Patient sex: F
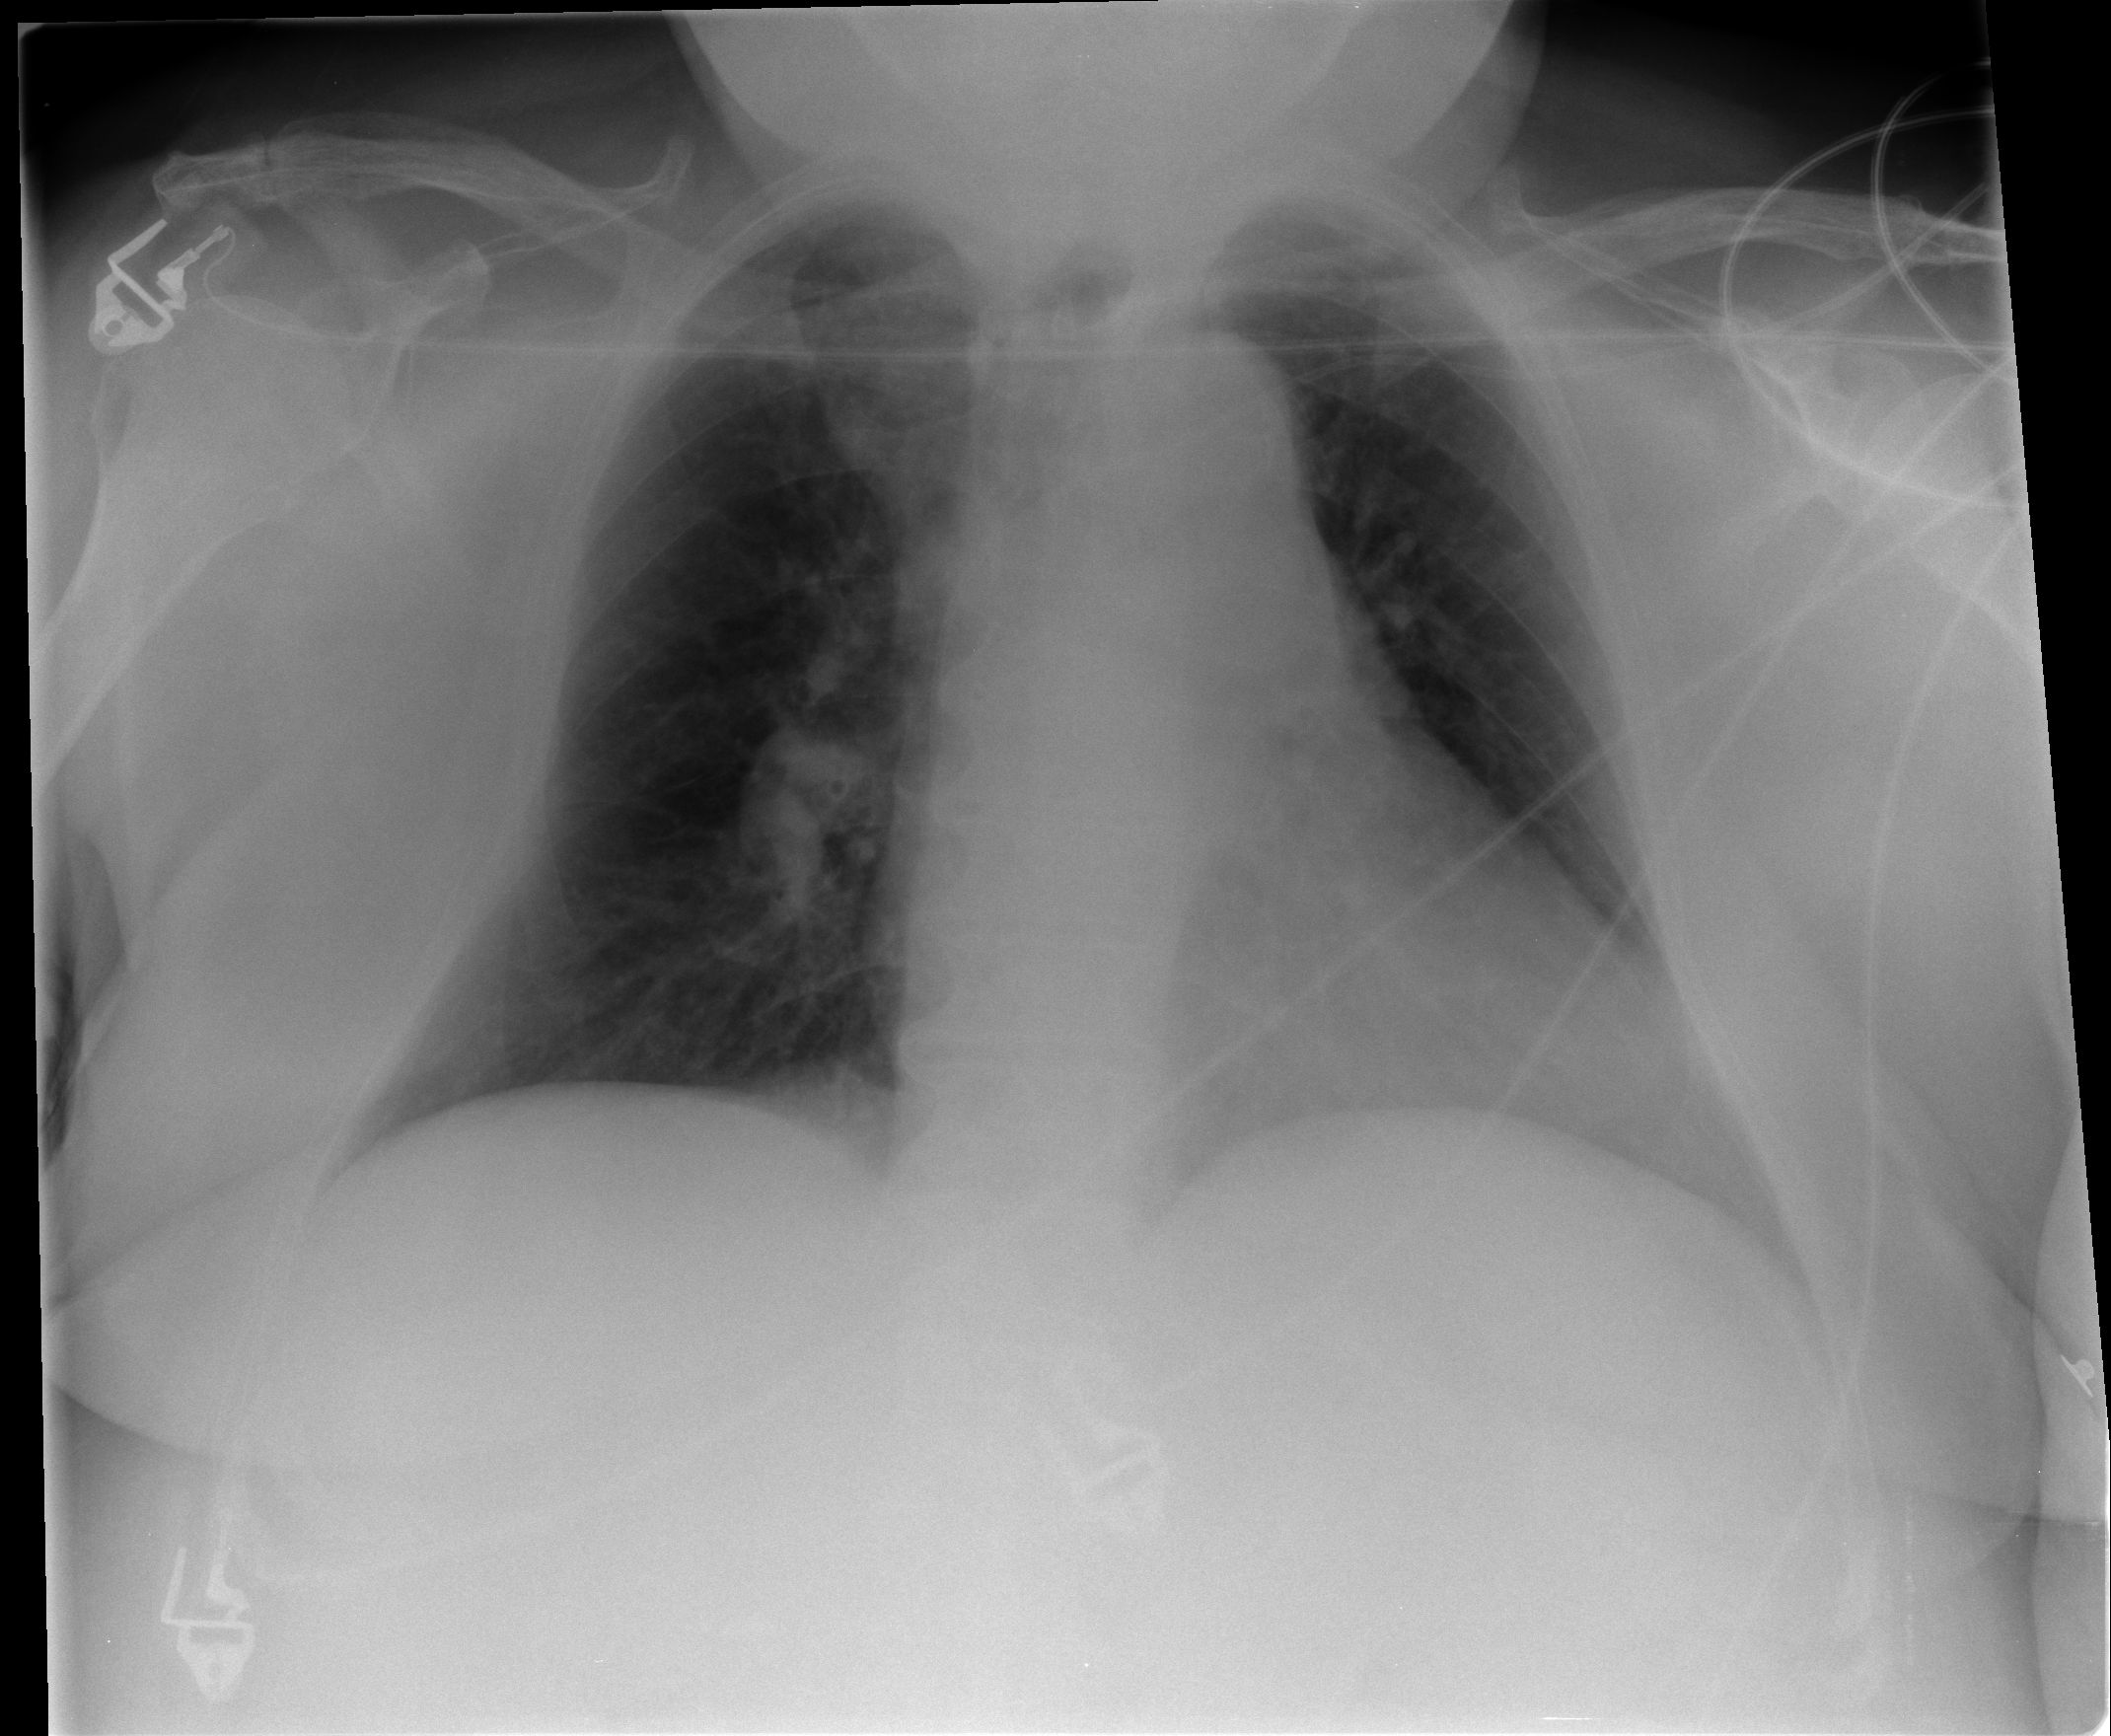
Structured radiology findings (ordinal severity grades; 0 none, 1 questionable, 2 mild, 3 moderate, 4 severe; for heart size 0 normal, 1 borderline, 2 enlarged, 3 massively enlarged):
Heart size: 2
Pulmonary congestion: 2
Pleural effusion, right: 0
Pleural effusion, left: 0
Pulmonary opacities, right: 0
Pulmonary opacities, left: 0
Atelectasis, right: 0
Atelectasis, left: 0